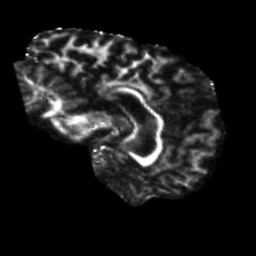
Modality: FA
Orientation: sagittal
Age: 51
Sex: male
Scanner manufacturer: siemens
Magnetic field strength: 3 T
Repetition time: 5.25 s
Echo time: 0.08 s